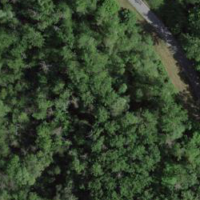
EUNIS habitat code: 44
Species observed at this site:
Corylus avellana